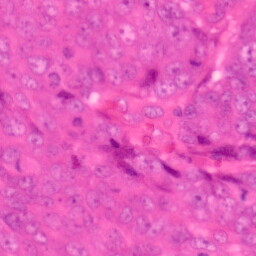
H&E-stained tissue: Colon